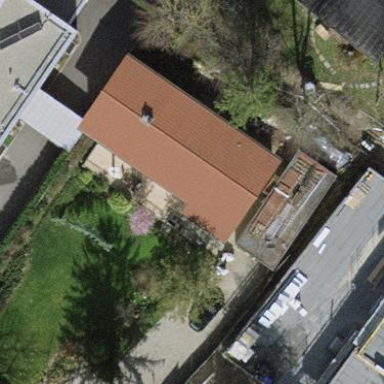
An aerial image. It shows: Garden enclosed by fence.